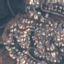
Land use / land cover class: Residential